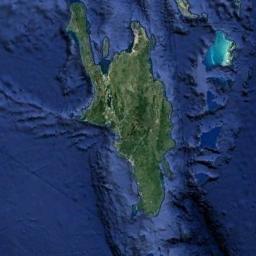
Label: island